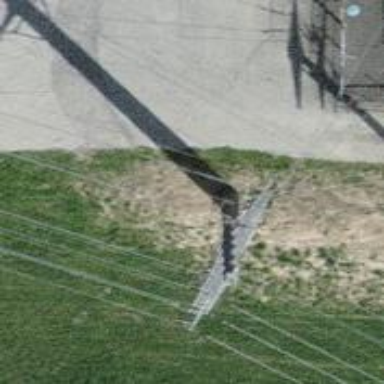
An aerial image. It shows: Concrete power pole.